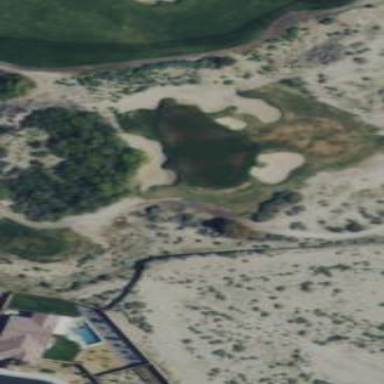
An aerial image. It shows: Rough area on grassy golf course.